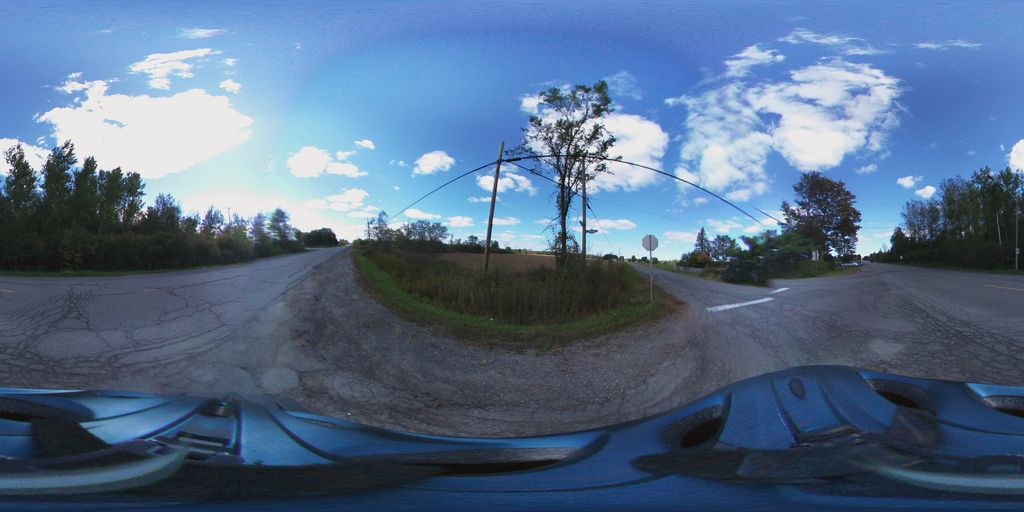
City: ottawa-gatineau